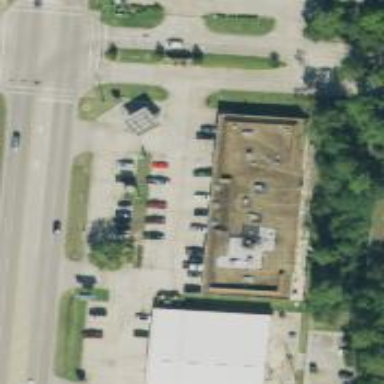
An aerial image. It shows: Convenience shop.